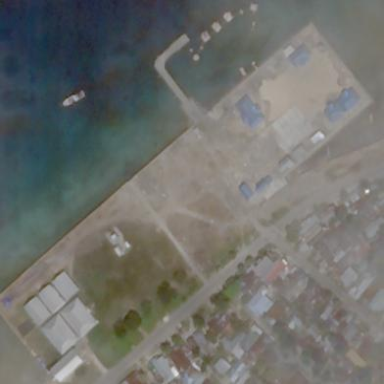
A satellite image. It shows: Pier made with paved surface.